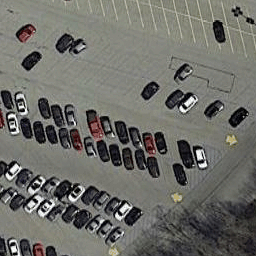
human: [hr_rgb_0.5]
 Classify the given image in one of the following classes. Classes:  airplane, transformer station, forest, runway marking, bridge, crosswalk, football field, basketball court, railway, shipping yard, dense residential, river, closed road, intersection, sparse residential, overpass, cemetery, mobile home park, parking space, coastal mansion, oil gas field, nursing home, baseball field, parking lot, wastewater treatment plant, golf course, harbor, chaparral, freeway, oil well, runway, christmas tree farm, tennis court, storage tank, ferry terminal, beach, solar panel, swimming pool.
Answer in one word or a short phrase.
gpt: parking lot